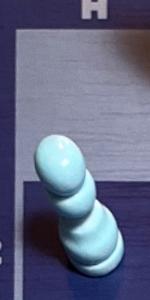
Label: Pawn_White